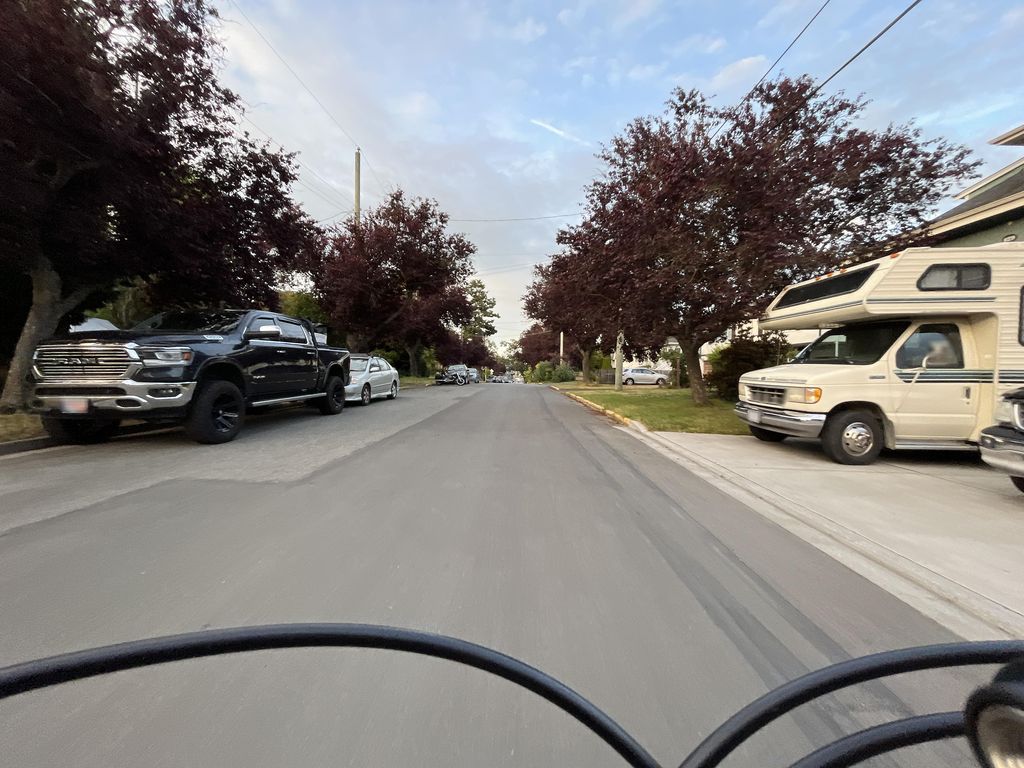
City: victoria